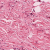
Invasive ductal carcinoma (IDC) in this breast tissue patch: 1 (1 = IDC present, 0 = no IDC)